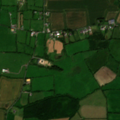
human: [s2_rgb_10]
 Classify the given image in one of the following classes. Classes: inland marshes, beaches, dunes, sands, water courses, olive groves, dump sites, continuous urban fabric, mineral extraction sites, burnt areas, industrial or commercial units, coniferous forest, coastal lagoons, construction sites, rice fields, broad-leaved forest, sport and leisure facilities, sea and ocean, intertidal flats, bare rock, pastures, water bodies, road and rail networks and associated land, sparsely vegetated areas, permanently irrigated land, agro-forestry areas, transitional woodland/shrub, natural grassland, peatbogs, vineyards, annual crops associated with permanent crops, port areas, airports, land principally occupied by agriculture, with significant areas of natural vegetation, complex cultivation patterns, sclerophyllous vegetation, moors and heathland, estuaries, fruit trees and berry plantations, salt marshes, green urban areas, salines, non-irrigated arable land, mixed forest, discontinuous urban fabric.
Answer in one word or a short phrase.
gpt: non-irrigated arable land, pastures